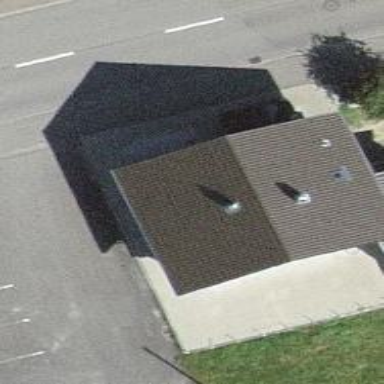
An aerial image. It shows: Detached building.